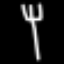
Label: fork